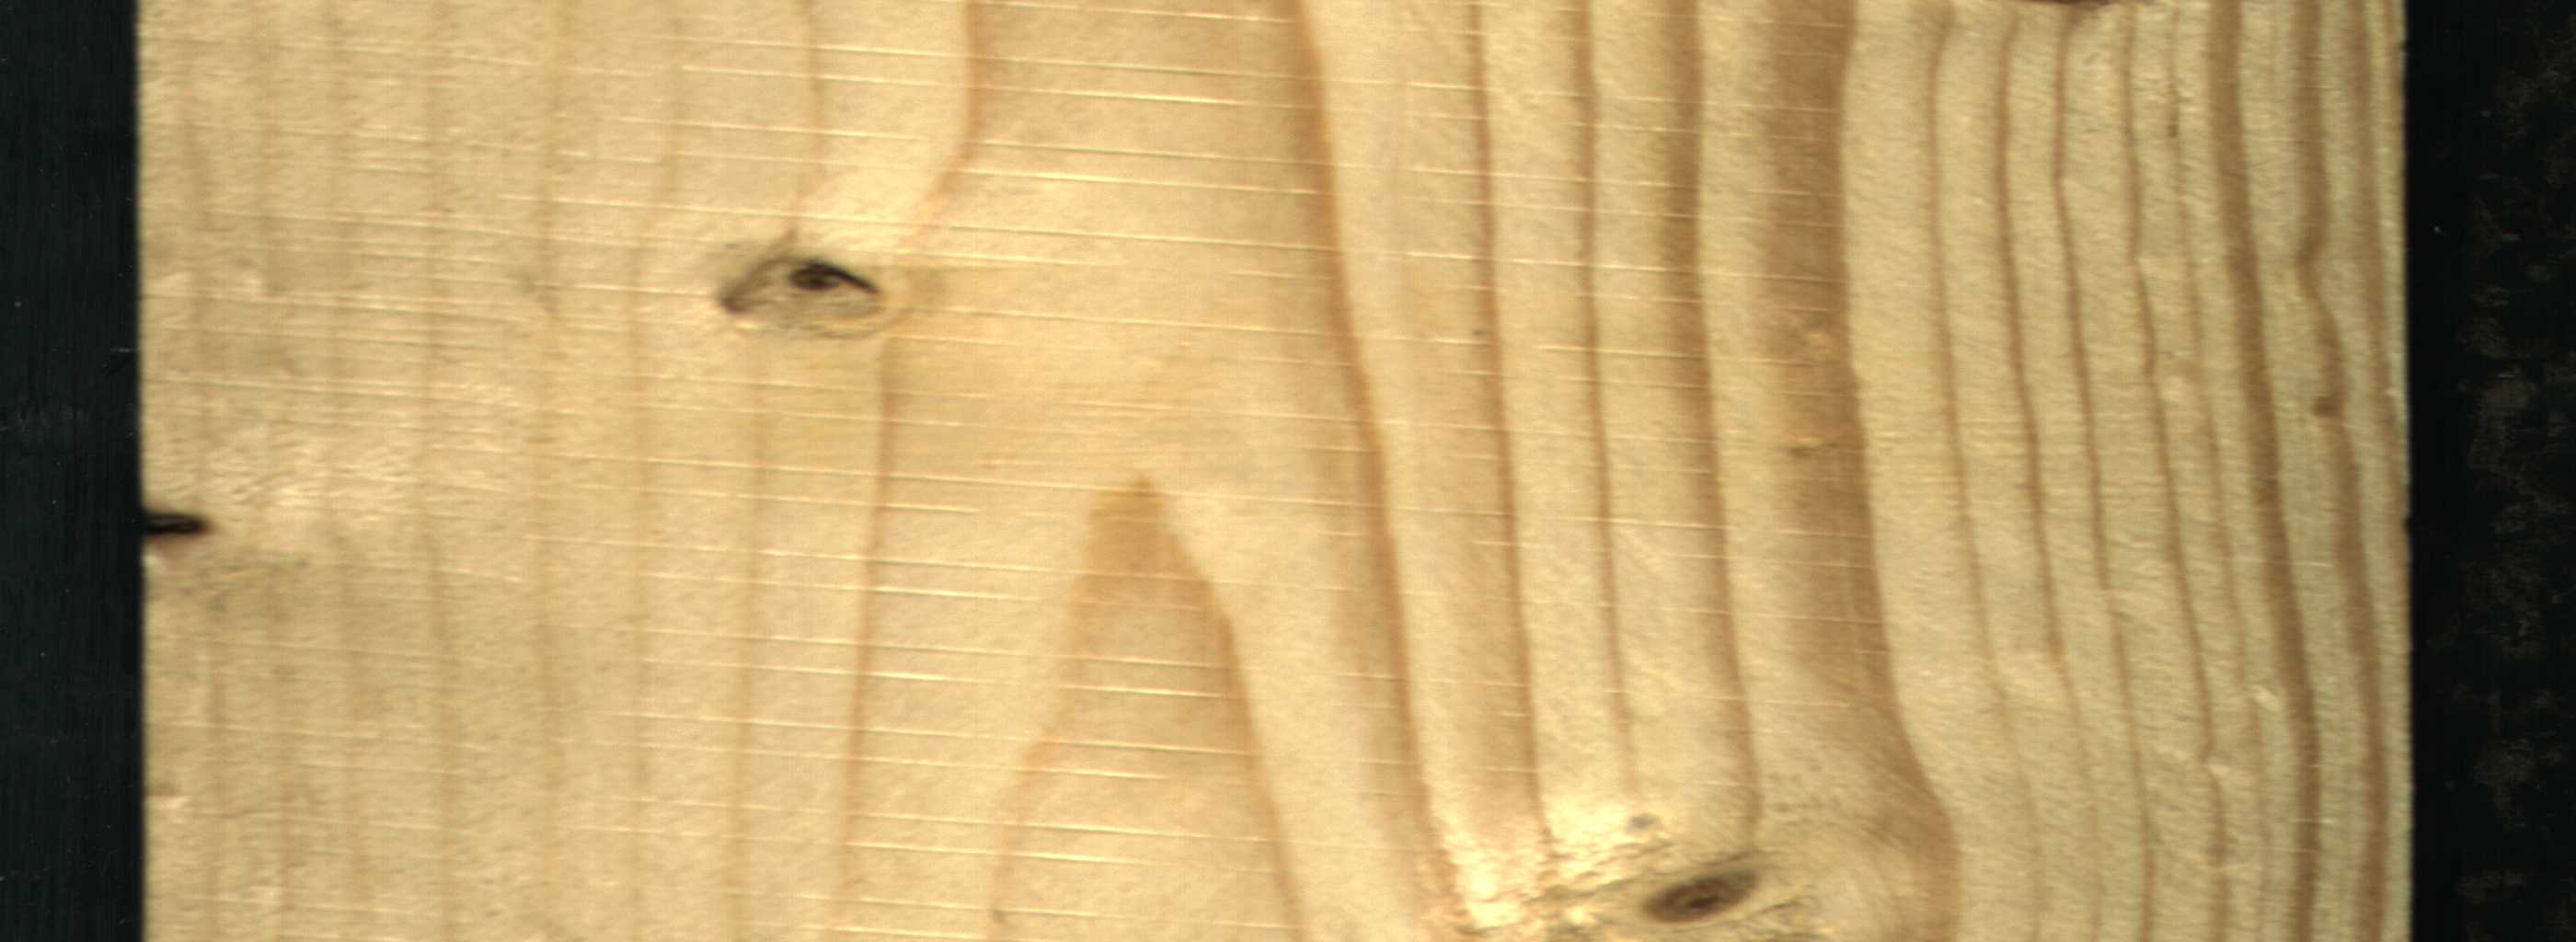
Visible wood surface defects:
Knot_missing
Dead_Knot
Live_Knot